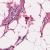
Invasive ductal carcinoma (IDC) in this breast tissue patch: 1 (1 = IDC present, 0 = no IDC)